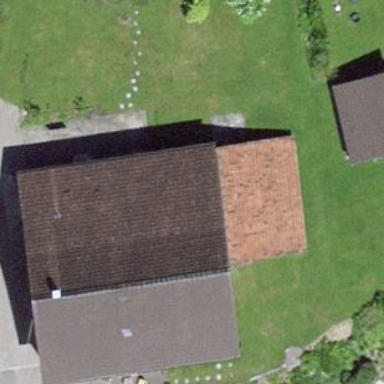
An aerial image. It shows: House with gabled roof. The roof extends across the building.